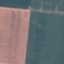
Land use / land cover class: AnnualCrop